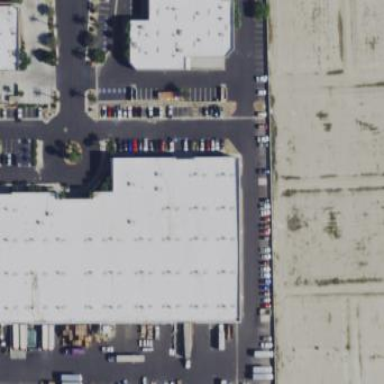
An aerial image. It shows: Industrial building.